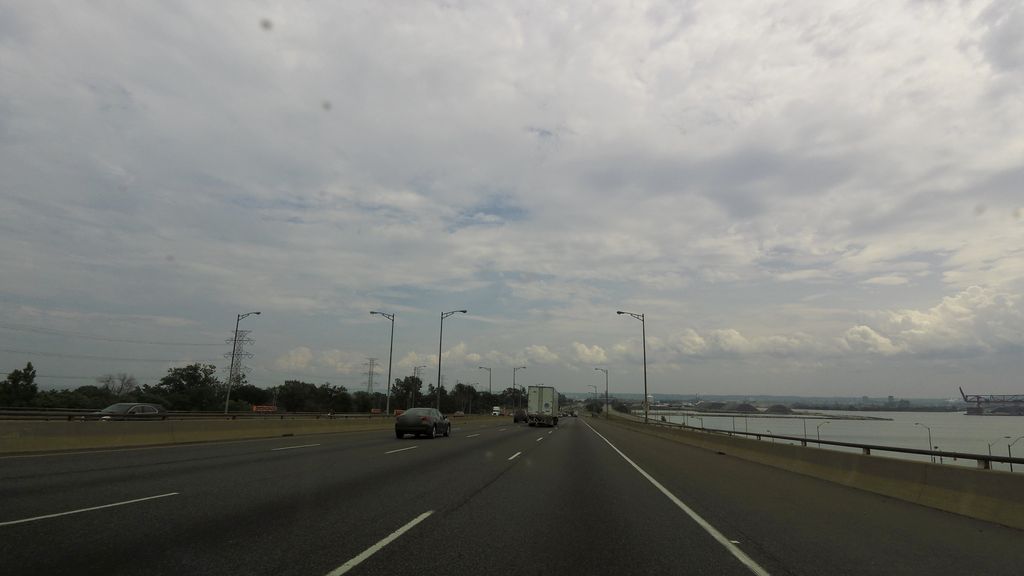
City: hamilton